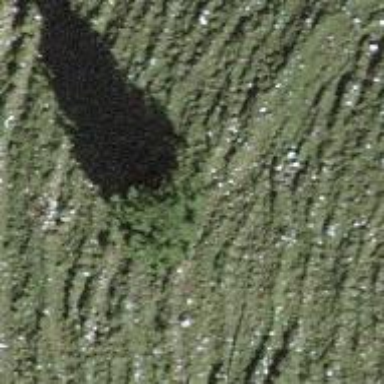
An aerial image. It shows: Single tag "natural: tree."